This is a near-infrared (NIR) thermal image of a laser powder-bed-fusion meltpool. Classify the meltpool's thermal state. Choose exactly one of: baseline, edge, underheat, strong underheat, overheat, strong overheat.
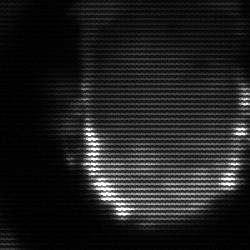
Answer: baseline